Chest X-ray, AP view. Patient: 42 years old, sex F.
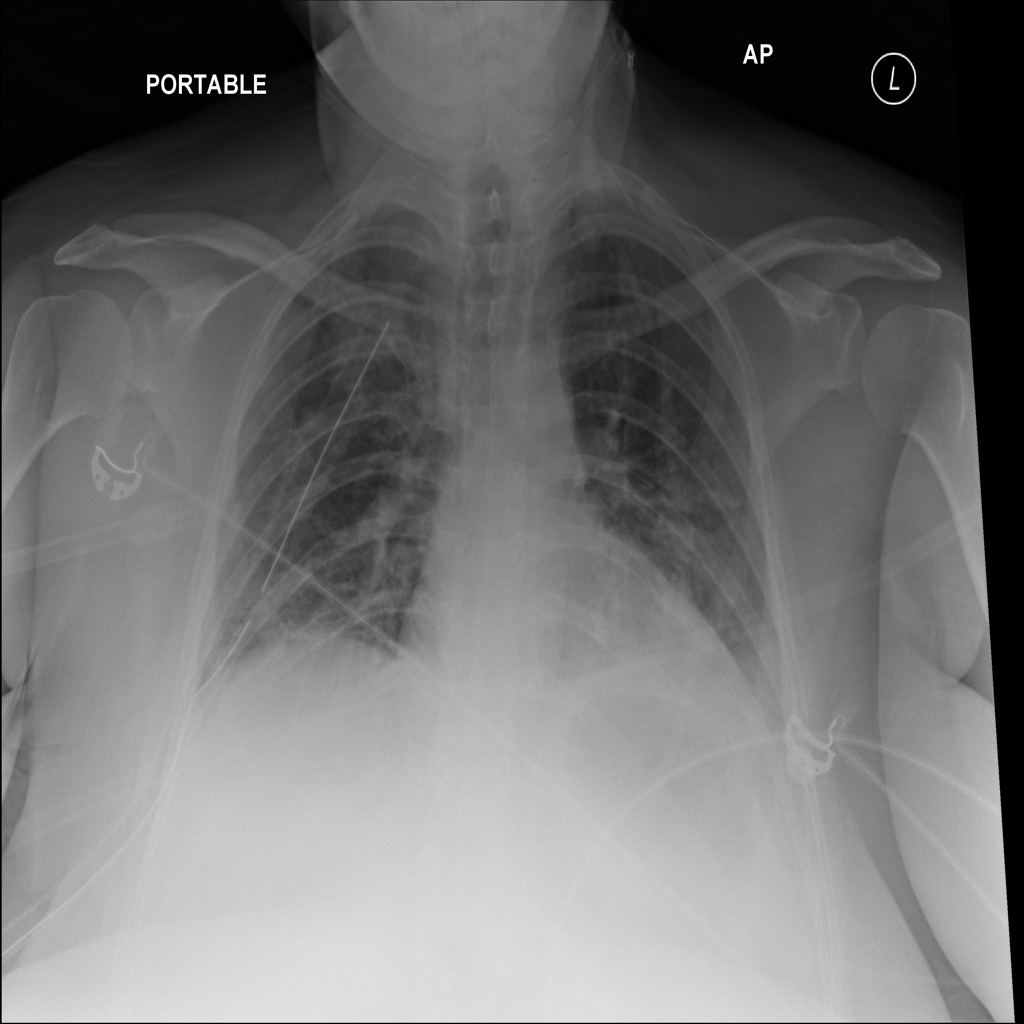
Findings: Effusion